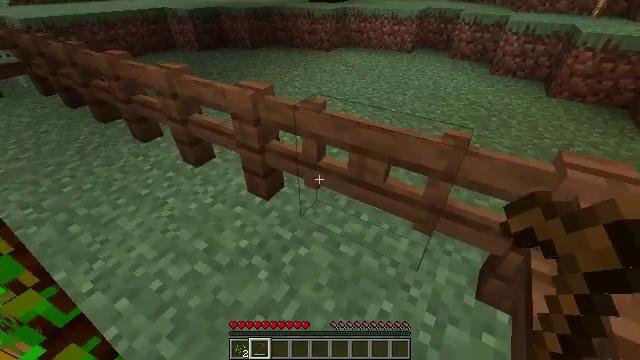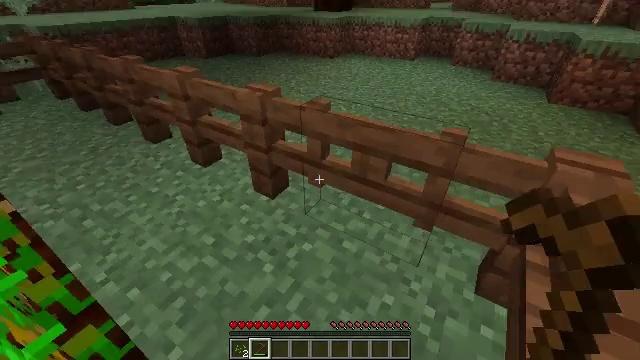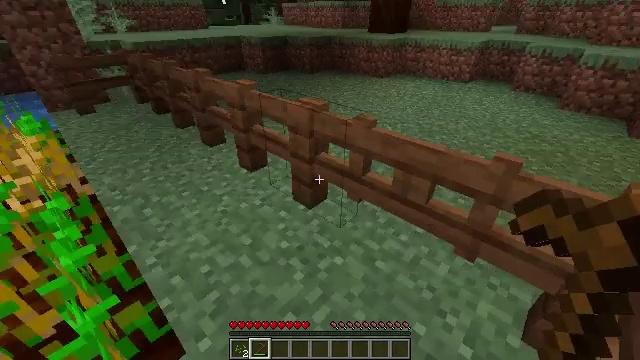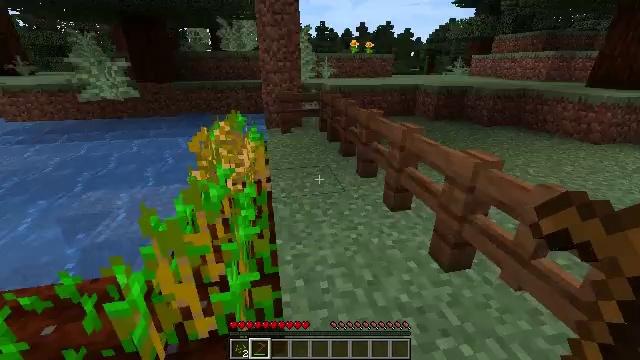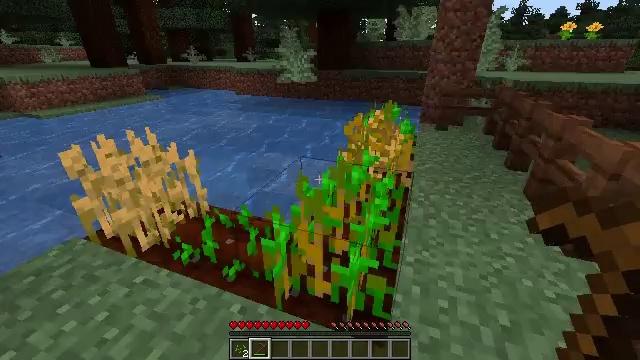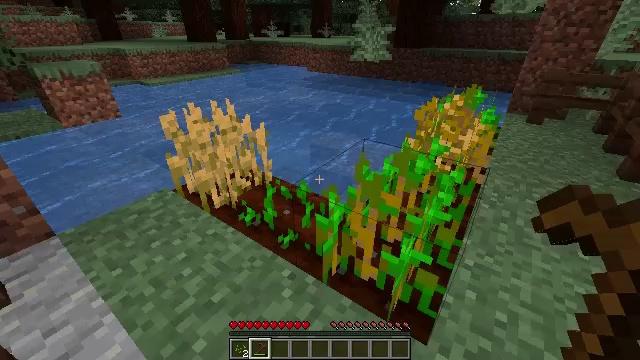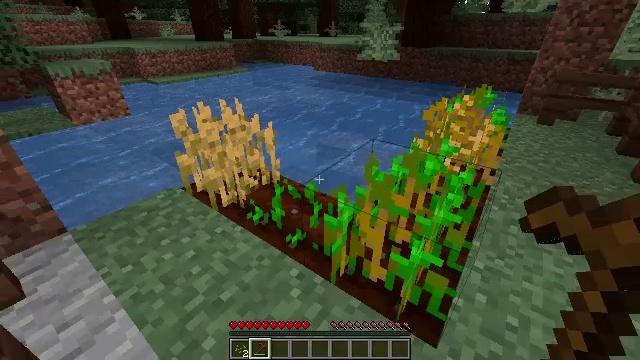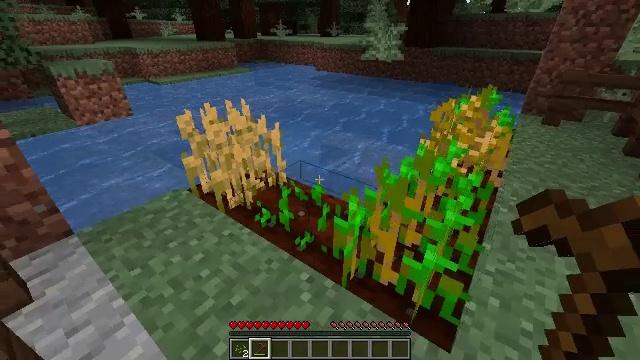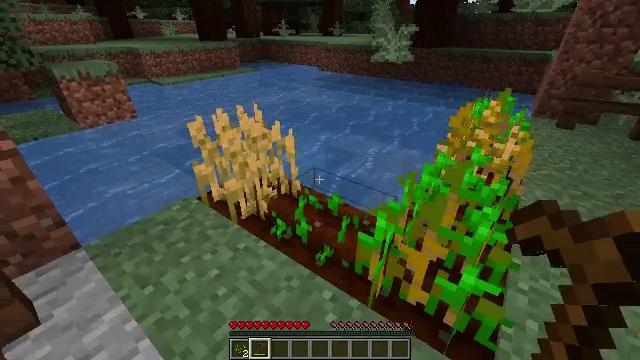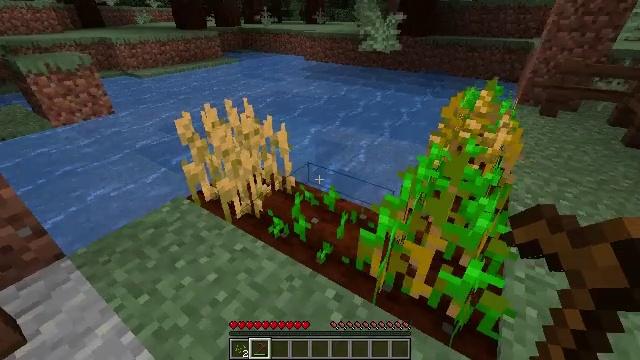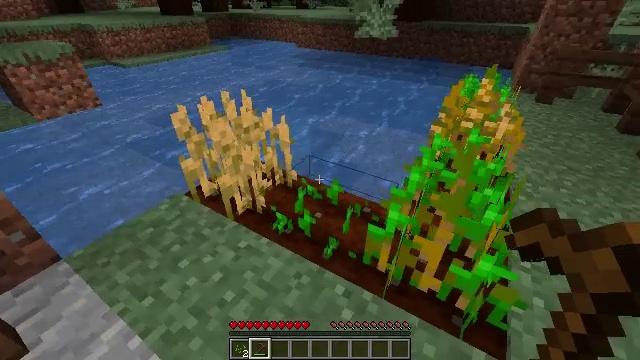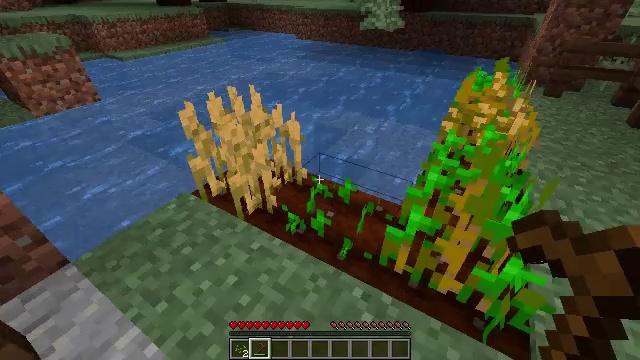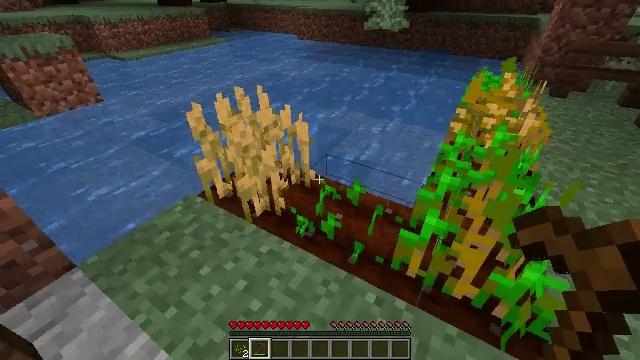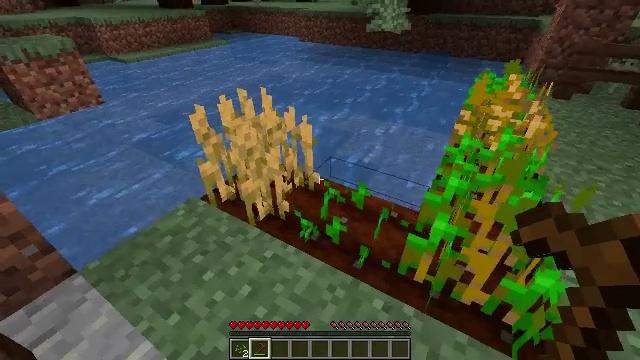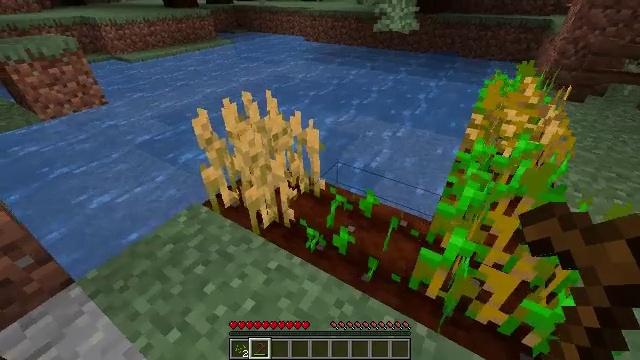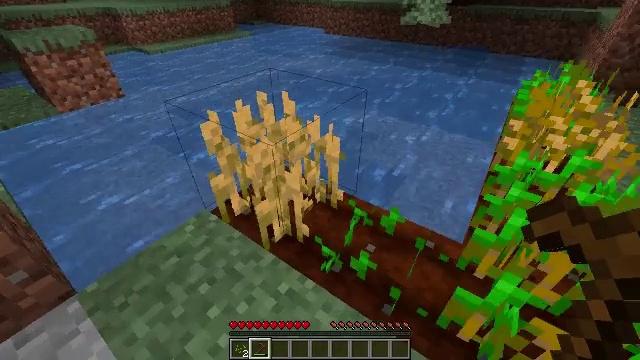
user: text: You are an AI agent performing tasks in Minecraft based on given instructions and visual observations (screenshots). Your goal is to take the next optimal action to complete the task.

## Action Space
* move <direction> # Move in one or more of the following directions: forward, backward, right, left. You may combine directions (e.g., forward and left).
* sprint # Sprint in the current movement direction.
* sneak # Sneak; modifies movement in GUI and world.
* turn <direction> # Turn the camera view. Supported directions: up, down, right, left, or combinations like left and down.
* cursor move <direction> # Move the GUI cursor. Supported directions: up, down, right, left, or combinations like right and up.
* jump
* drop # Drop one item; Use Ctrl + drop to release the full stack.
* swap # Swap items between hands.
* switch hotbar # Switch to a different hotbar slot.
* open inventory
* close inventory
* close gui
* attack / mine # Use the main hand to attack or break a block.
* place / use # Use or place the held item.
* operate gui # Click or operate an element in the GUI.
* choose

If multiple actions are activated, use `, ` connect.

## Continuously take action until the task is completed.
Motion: motion action
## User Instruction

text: Break the mature wheat plants.
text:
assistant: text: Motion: turn up
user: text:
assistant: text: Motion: turn left and up
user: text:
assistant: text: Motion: turn left and up
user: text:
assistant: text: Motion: turn left and down
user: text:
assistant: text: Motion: turn left and down
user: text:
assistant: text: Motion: move left, turn left
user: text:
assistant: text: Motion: move left
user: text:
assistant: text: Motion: move left
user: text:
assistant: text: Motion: move left, turn right and down
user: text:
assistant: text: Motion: move left, turn right and down
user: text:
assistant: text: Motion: turn down
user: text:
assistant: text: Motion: no_op
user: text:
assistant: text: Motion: move forward
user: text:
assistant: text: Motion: move forward
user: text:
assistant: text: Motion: move forward, turn left and down
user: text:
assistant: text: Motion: move left, turn left and down
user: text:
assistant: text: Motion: move left, turn left and down
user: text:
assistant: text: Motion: move left, turn right and down
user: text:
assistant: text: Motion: move left, turn right and down
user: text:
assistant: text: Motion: turn right and down
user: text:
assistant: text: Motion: no_op
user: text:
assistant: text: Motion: turn right
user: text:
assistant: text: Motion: turn right
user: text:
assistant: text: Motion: turn right and up
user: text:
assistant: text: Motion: turn right and up
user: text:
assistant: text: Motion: turn up
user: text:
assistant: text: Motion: use / place
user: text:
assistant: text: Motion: use / place
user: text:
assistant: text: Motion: use / place
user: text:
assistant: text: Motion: no_op